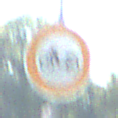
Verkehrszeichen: VerbotMofas
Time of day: Midday
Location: Outdoor (Nature)
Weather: Clear
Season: NotSpecified
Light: Natural